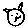
Label: cat